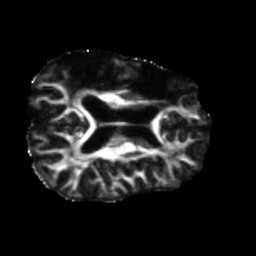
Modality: FA
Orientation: axial
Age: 56
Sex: male
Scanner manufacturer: siemens
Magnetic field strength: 3 T
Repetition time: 5.47 s
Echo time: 0.0854 s